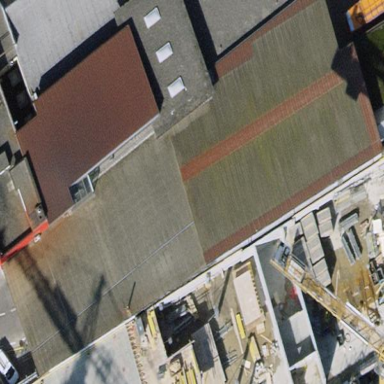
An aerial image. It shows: View of roof of building.